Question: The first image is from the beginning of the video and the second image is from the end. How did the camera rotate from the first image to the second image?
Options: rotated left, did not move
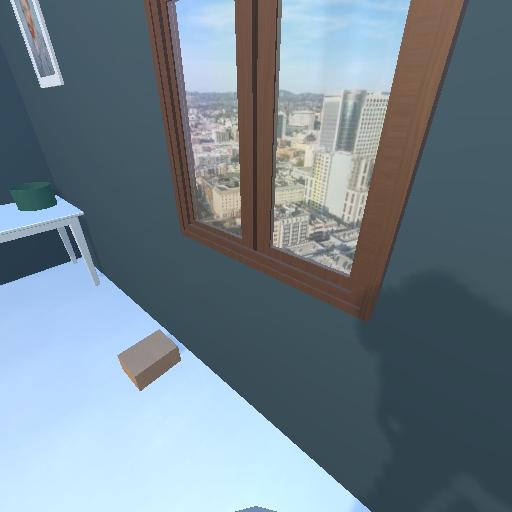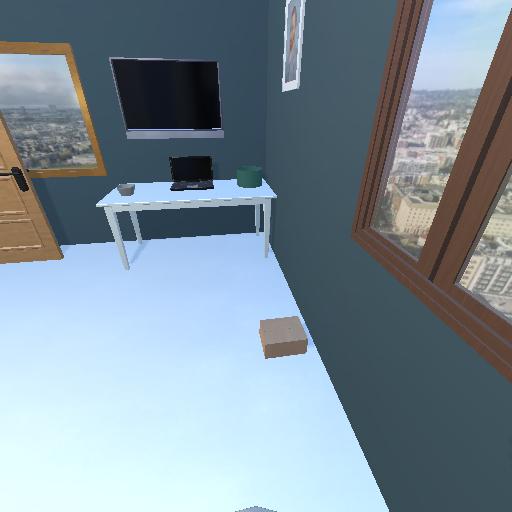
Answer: rotated left